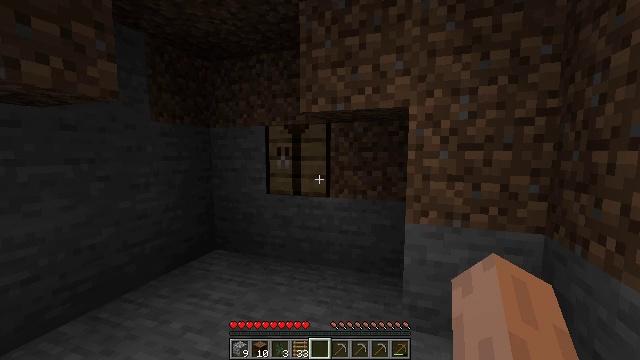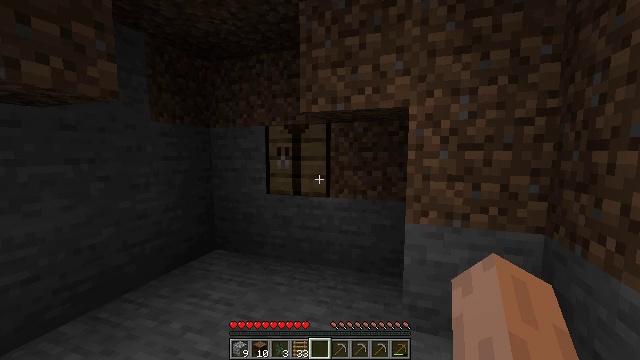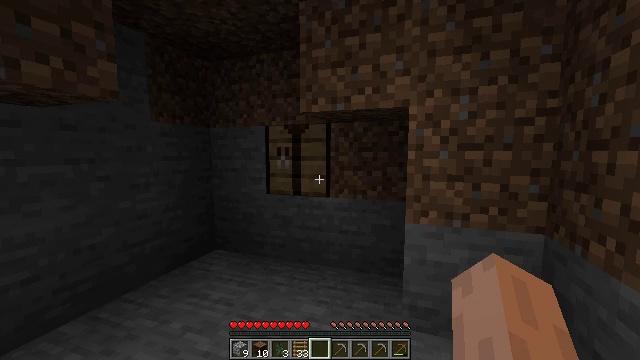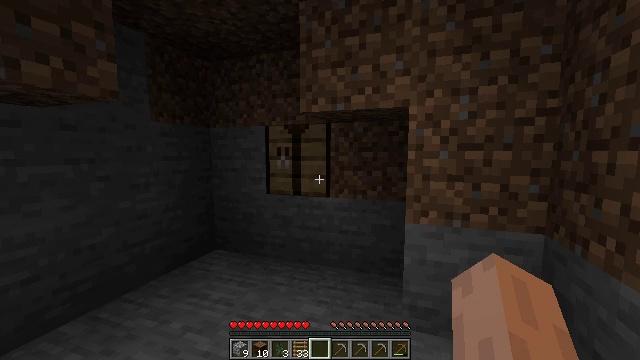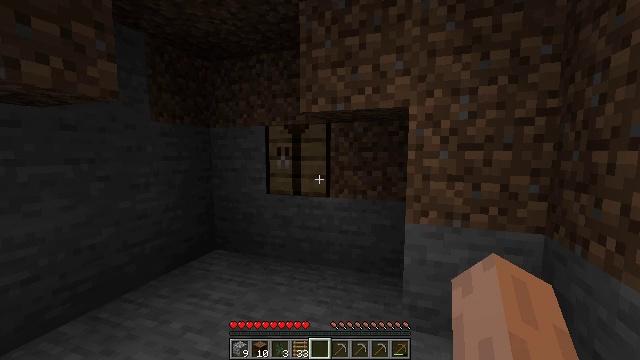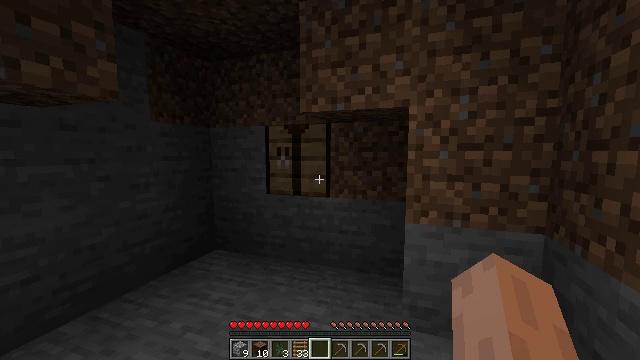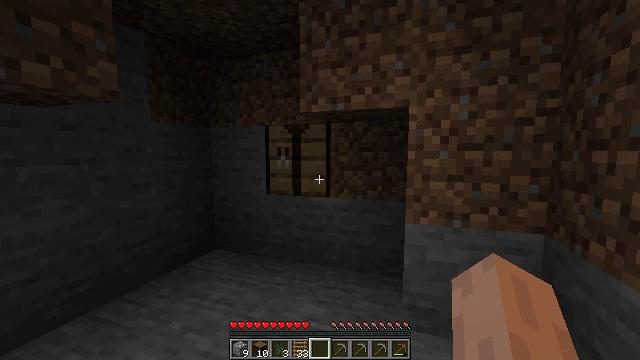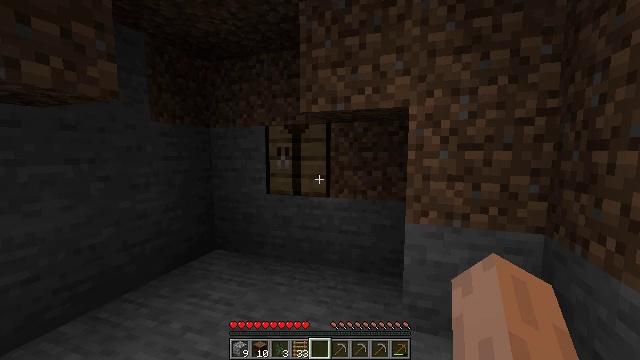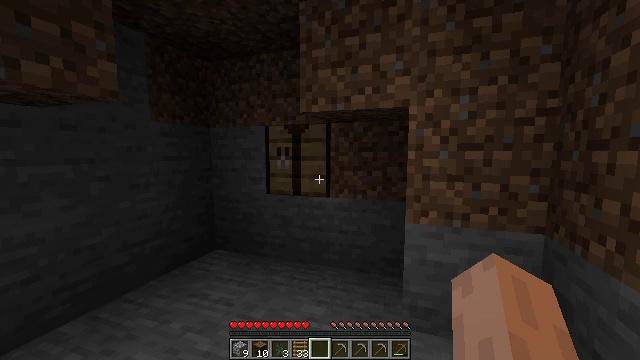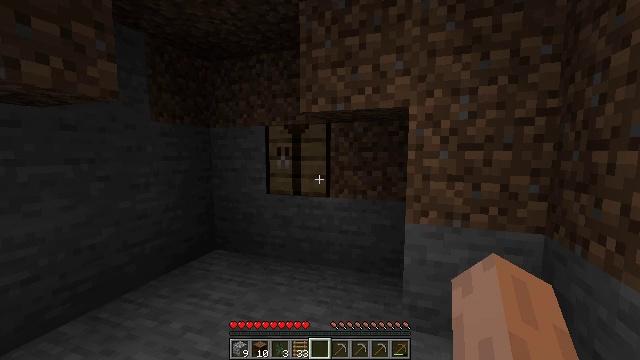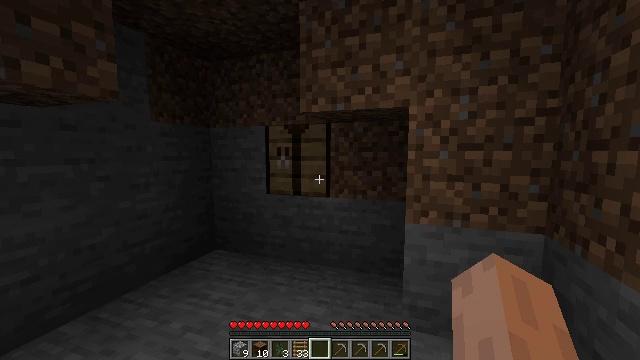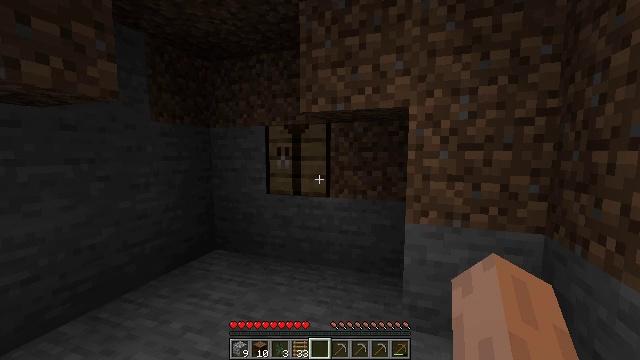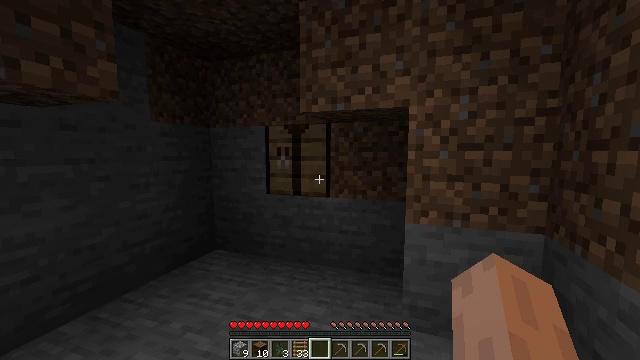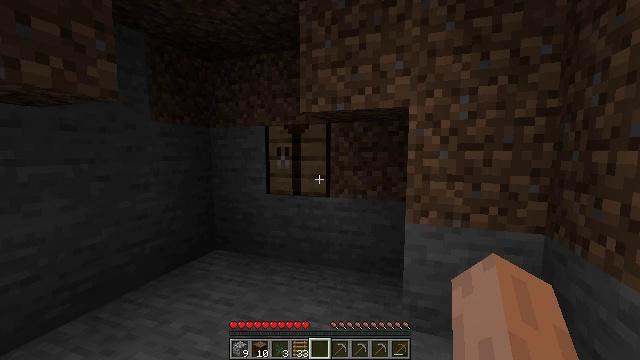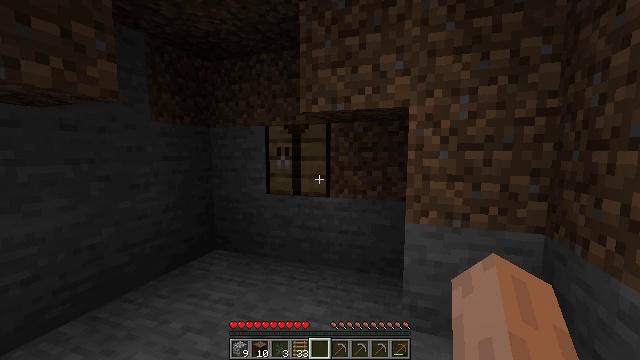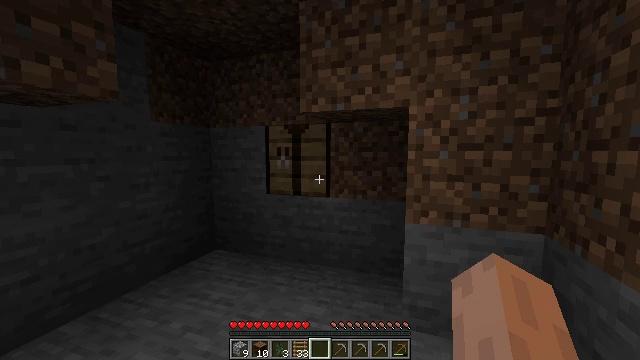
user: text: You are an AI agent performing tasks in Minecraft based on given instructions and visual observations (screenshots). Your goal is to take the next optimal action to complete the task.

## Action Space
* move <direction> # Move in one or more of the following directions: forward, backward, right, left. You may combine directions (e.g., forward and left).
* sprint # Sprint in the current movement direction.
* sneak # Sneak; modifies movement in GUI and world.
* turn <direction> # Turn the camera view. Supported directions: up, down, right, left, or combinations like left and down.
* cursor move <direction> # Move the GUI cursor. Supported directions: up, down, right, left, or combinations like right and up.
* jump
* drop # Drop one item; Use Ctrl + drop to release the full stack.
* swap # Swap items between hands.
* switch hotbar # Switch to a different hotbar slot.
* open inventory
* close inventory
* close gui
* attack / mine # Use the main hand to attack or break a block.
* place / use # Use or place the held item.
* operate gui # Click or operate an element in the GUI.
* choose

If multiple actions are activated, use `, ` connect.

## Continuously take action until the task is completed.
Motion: motion action
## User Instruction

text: Transform spruce logs into planks in your crafting grid.
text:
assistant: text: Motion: no_op
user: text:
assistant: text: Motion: no_op
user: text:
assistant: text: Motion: no_op
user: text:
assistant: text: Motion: no_op
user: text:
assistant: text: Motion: no_op
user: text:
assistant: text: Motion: no_op
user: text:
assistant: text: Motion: no_op
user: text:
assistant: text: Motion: no_op
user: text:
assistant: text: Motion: no_op
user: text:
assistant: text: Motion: no_op
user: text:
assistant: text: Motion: no_op
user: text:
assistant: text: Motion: no_op
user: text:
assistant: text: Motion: no_op
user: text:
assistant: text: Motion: no_op
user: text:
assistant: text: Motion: no_op
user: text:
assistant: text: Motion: no_op
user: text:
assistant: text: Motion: no_op
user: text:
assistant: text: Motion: no_op
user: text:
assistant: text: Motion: no_op
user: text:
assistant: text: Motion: no_op
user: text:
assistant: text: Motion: no_op
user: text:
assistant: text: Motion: no_op
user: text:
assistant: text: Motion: no_op
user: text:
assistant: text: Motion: no_op
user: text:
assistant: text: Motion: no_op
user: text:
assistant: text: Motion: no_op
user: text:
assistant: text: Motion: no_op
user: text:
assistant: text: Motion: no_op
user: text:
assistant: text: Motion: no_op
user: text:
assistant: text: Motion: no_op